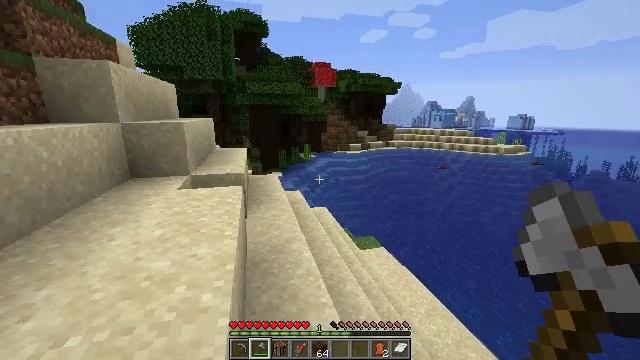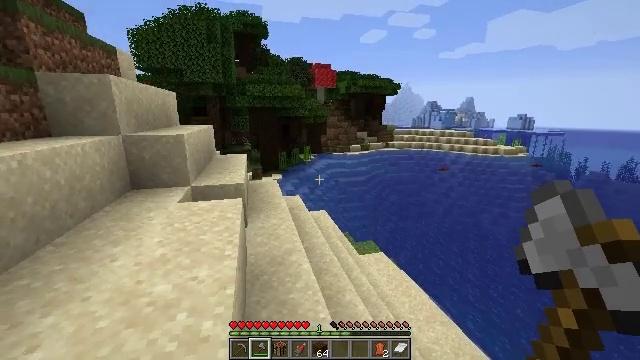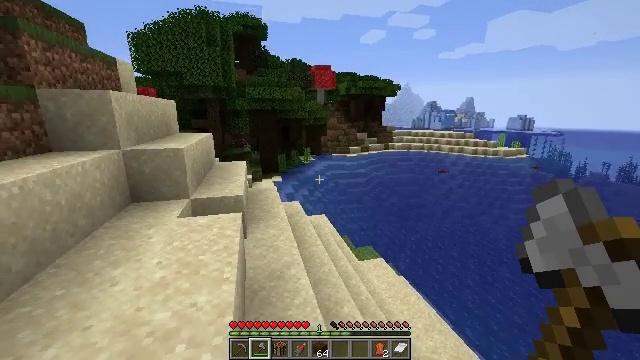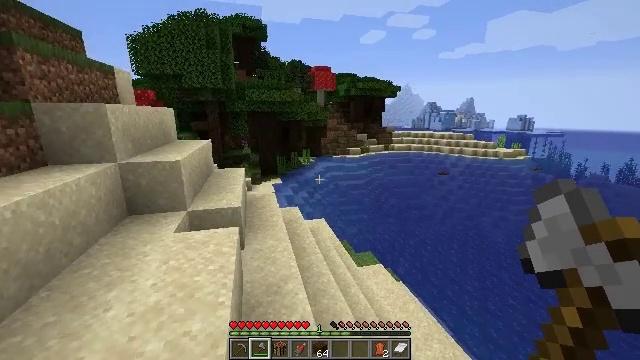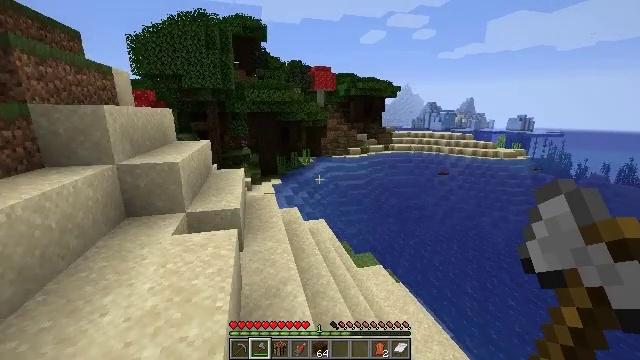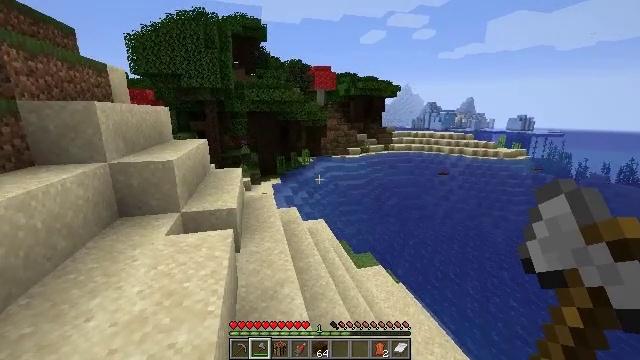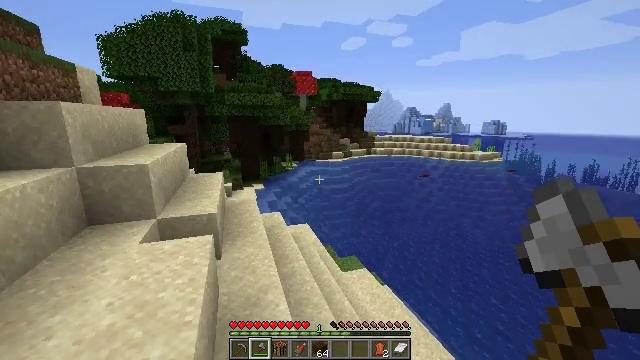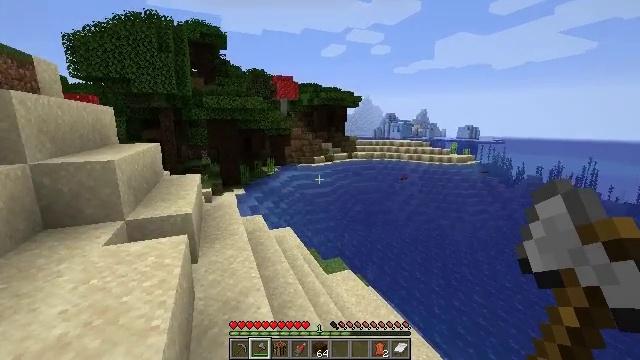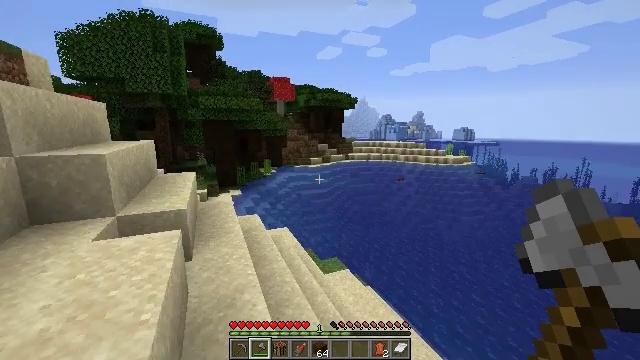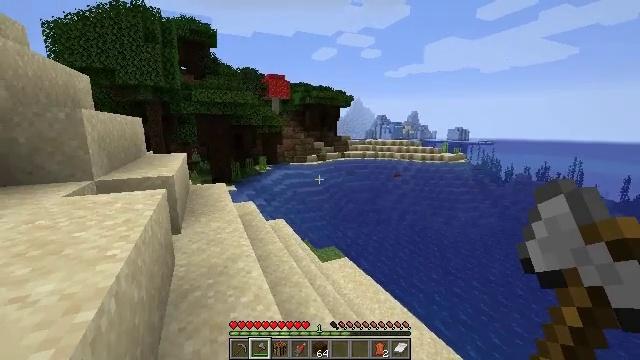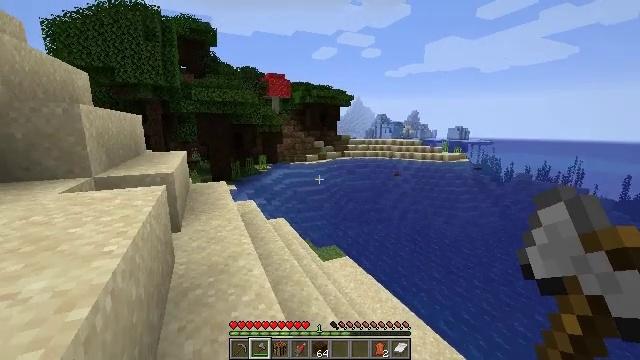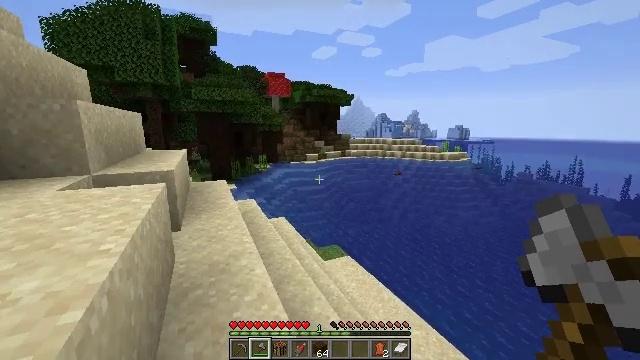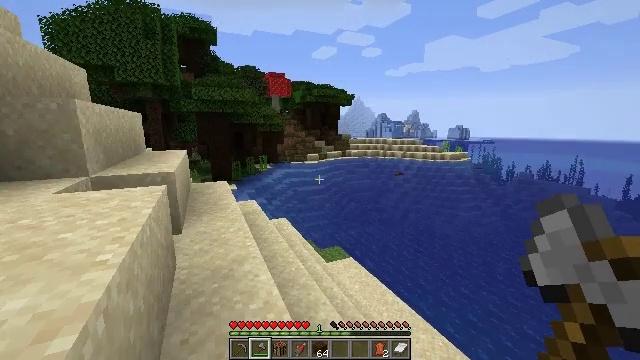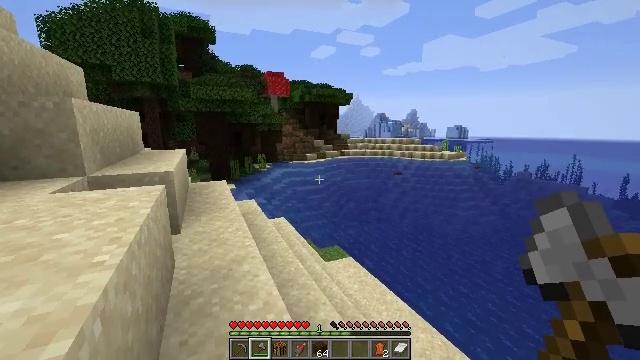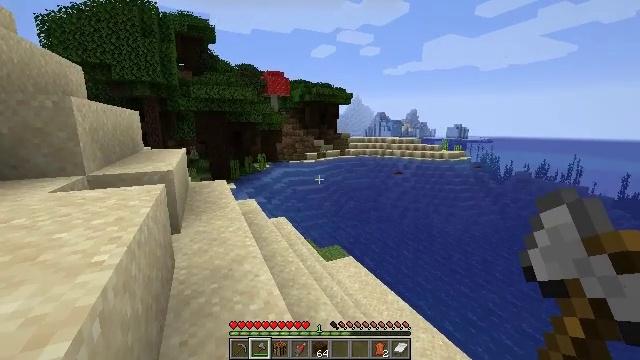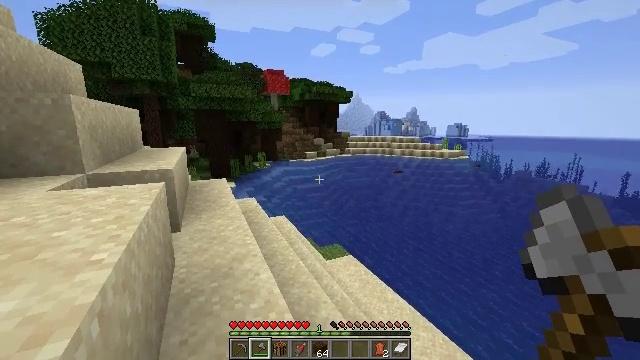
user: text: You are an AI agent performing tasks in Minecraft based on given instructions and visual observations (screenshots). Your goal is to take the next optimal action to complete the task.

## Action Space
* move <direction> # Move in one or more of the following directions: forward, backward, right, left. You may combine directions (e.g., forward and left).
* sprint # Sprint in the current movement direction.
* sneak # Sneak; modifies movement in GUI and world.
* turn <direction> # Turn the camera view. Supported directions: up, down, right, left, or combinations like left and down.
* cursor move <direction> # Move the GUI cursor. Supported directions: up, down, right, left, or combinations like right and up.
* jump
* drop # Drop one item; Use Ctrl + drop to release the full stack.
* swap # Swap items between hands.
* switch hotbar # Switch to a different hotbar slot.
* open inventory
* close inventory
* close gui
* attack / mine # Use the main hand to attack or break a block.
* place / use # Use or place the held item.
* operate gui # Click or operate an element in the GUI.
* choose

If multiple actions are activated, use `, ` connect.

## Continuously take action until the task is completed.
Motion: motion action
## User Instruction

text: Pick up the lilac.
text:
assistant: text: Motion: move forward, jump
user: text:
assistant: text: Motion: move forward, jump
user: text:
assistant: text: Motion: move forward
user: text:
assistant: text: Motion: move forward
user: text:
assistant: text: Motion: move forward
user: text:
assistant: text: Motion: move forward and move left, turn right and up
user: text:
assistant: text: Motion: move forward and move left, turn right and up
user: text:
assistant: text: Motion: move forward and move left
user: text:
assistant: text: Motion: move forward and move left, turn right
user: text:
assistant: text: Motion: move left
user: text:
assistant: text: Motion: no_op
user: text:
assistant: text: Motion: no_op
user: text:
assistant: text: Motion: no_op
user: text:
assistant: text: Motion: no_op
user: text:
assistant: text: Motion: no_op
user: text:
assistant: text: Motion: no_op
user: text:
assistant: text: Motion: no_op
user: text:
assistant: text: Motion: no_op
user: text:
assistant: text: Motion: no_op
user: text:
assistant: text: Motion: no_op
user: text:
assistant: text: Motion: no_op
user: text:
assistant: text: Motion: no_op
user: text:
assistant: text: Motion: no_op
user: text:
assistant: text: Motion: no_op
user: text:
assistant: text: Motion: no_op
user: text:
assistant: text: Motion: no_op
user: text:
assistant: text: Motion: no_op
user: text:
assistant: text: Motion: no_op
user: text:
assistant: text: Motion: move forward, turn right and up
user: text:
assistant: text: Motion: move forward, turn right and up